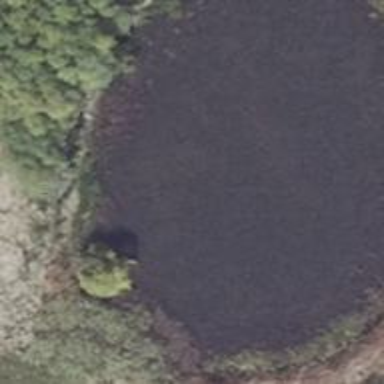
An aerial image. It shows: Pond surrounded by natural water.